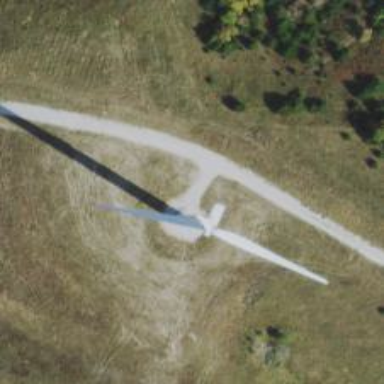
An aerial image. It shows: Wind generator powered by wind. The generator type is horizontal axis and it uses wind turbines.